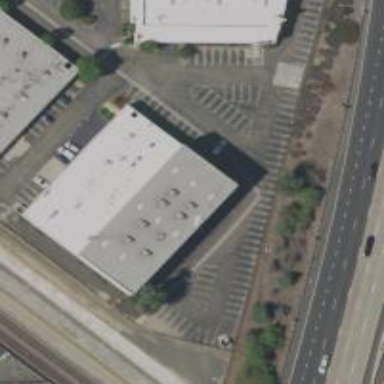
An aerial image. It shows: Commercial building.